Question: I'm trying to use application settings in my project.
When I try the following line of code in the project, I get an error.
'TransferLogs.Properties.Settings.Default.ValleyLastRun = timeNow;'
The resulting error is:
> The type or namespace name 'Properties' does not exist in the namespace 'Williams.TransferLogs' (are you missing an assembly reference?)
I have the setting "ValleyLastRun" defined as a DateTime on my Project->Properties->Settings page. I don't know why I can't reference the setting in my project.
Here's the solution window:

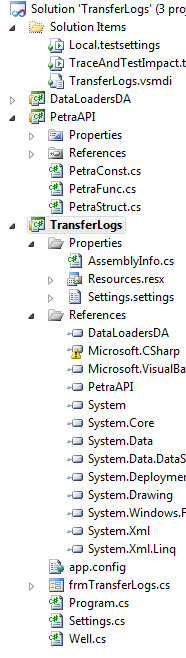
Answer: The problem is related to your resource file. Per default the settings are generated as internal. You can change that in the dropdown box above the settings.
There is sometimes a problem with the constructor of this class because it remains internal. You can change that manually but after every edit of the Settings it will be reset to internal.